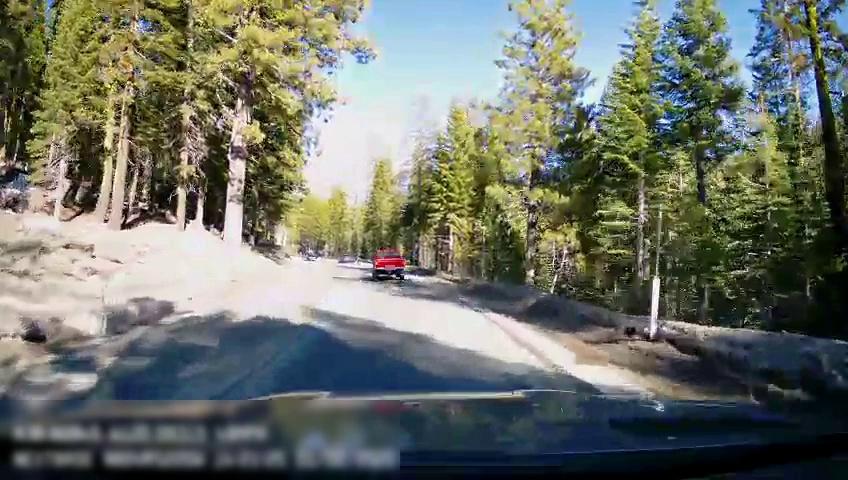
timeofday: Day
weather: Sunny
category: Drivable Space
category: Vehicles | Car
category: Vehicles | Truck